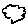
Label: cloud